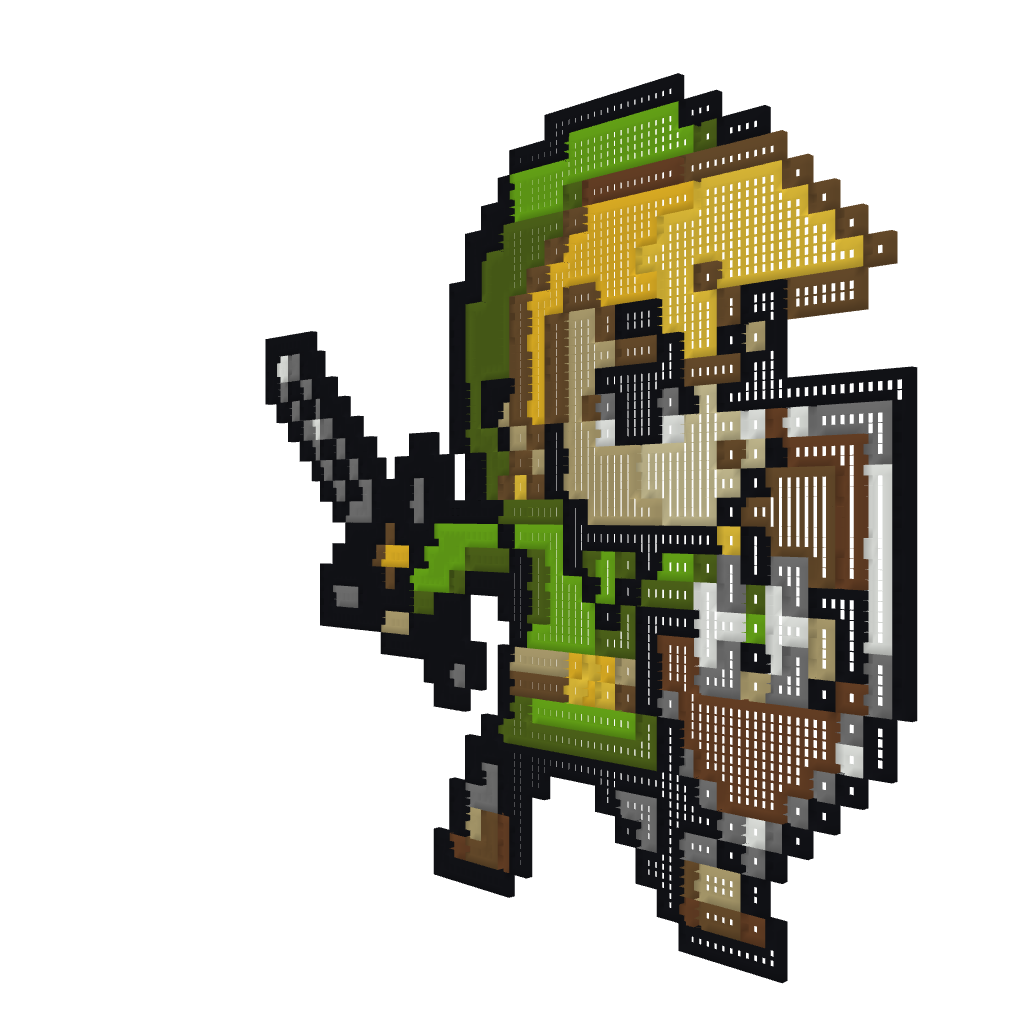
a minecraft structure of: The Legend of Zelda  Link